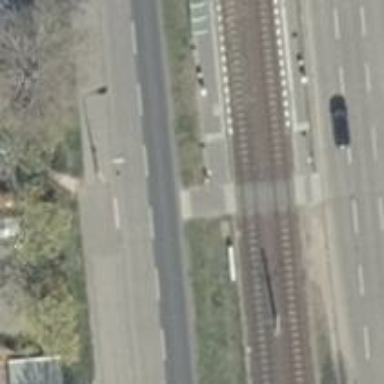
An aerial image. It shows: Uncontrolled tram crossing.